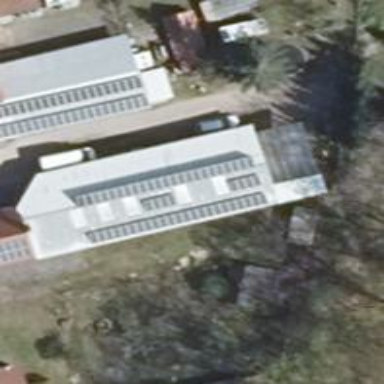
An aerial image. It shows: Yellow building with gabled roof colored light gray. The roof is oriented along the building.